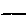
Label: line